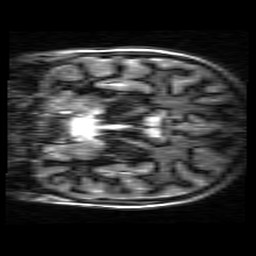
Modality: MP2RAGE
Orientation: coronal
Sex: female
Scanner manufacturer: siemens
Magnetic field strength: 3 T
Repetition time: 5 s
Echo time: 0.00368 s